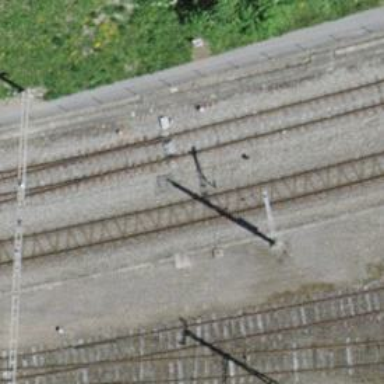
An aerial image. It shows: Railway switch.